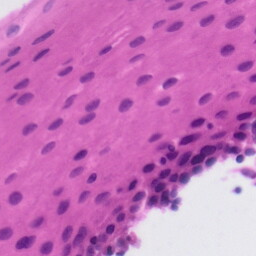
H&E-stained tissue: Tonsil